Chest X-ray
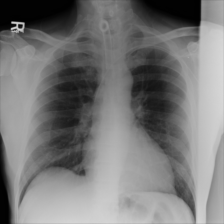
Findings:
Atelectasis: negative
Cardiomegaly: negative
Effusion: negative
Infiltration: negative
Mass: negative
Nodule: negative
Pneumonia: negative
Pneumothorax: negative
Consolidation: negative
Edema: negative
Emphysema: negative
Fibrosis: negative
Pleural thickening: negative
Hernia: negative